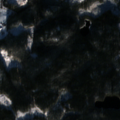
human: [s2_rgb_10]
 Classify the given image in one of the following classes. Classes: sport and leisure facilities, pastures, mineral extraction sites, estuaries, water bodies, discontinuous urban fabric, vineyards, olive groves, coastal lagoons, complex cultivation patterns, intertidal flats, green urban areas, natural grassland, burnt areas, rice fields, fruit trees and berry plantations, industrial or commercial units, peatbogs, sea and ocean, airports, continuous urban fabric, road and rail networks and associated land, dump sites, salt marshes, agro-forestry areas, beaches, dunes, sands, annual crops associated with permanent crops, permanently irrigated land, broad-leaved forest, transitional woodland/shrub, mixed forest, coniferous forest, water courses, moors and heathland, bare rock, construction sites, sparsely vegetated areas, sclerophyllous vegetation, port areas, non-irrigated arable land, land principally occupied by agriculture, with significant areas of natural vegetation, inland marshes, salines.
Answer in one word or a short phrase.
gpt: coniferous forest, mixed forest, transitional woodland/shrub